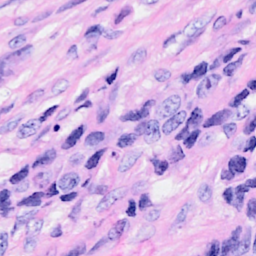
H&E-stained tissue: Breast